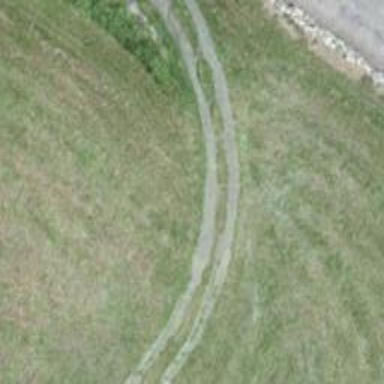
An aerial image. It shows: Track with grade 3 tracktype.